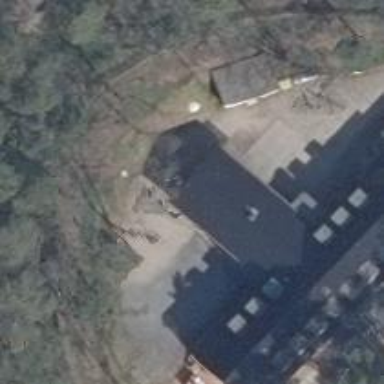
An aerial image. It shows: Building with gabled black roof.